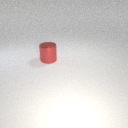
large red metal cylinder